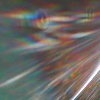
Label: sunburn